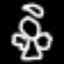
Label: angel